Question: I ran into problem when my query returns result and I cannot check the next row.
'''
//here i assume that only "regular" is correct room type
public boolean checkAvalibility(String roomType, String checkInDate, String checkOutDate ) throws SQLException{
database db = new database();
db.connect();
this.roomType = roomType;
if(roomType!="regular"){
System.out.println("please select correct room type");
return false;
}
myStmt = db.myConn.prepareStatement("select * from Rooms where "
+ "RoomType = ?");
myStmt.setString(1, roomType);
myRs = myStmt.executeQuery();
boolean val = myRs.next();
while(val){
if(roomType.equals(myRs.getString("RoomType"))){
System.out.println("correct room type");
isType = true;
}
if(isType == true){
int roomNumber = myRs.getInt("idRooms");
if(checkDateAvailability(checkInDate, checkOutDate, roomNumber)==true){
return true;
}
else{
return false;
}
}
}
System.out.println();
return false;
}
'''
this code here
'''
private boolean checkDateAvailability(String checkInDate,String checkOutDate, int roomNumber) throws SQLException{
database db = new database();
db.connect();
myStmt = db.myConn.prepareStatement("select idRooms, CheckIn, CheckOut from Rooms where "
+ "CheckIn=? AND RoomType=?");
myStmt.setString(1, checkInDate);
myStmt.setString(2, roomType);
myRs = myStmt.executeQuery();
boolean val = myRs.next();
while(val){
//calcDateBeetween simply takes check-in date which is in database and current check-out date converts them to integer value and compares the difference
if(calcDateBetween(checkOutDate, myRs.getString("CheckIn")) <=0 ){
System.out.println("You can book the room");
return true;
}
else{
System.out.println("Dates occupied");
return false;
}
}
if(val==false){
System.out.println("room is available for booking date is empty");
return true;
}
else{
System.out.println("i have no idea of what im doing");
}
return false;
}
'''
As a pre-requirement, let's say I want to have only two rows and I don't need new records. If I send check-IN(!) date which matches the one in database (in Check-in column) then everything works fine, and I have print out saying that date is occupied. But if I send check-in value ex. 23-01-2015 and check-out 03-02-2015 it does not go to 'calcDateBetween()' method, probably assuming that if query was empty then the table can be updated and I have a printout that dates are available for booking. What can be the solution in this situation and why it does not compare dates in second case?
Thanks !
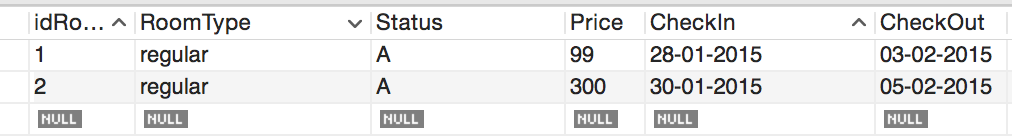
Answer: There are a couple of issues here. Instead of
'''
boolean val = myRs.next();
while(val){
'''
write
'''
while(myRs.next()) {
'''
Otherwise, you're not checking each time whether there are more rows; you're just using the same true or false value each time.
Also, within your 'while' loop, you have 'return true;' and 'return false;' - and one of these is going to run each time. That will make your method end, and your loop won't run again. You probably don't want these 'return' statements in there.